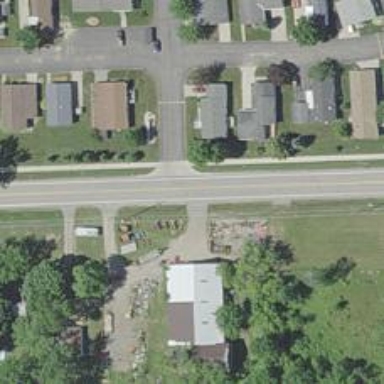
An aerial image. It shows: Residential road with asphalt surface and sidewalk on the left side.